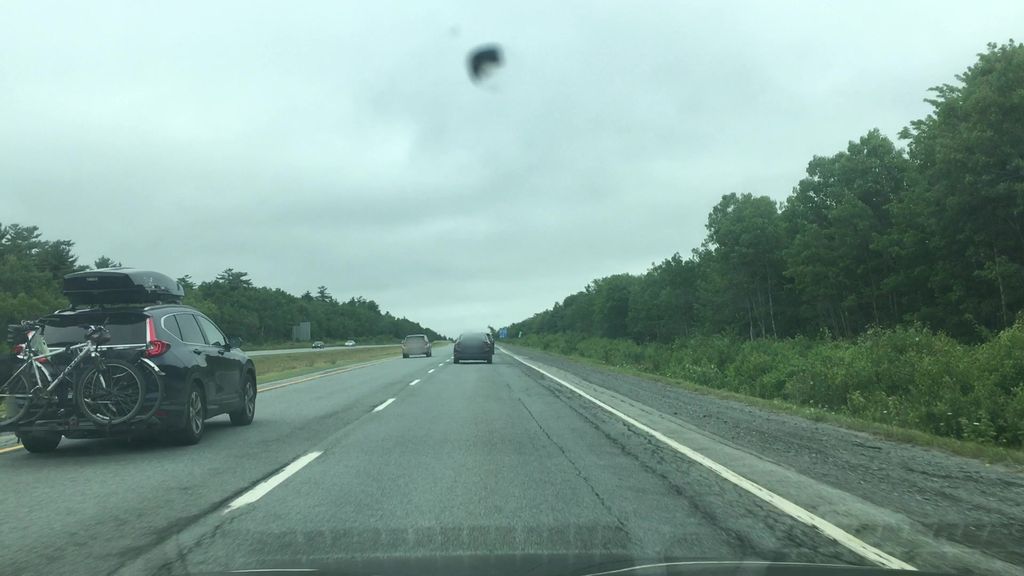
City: halifax